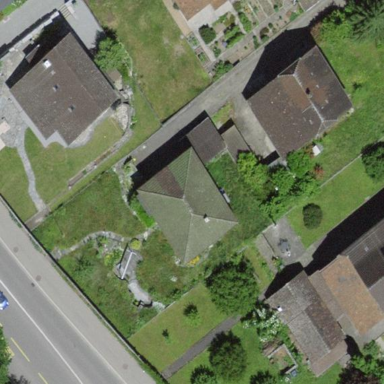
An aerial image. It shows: Building with hipped roof.